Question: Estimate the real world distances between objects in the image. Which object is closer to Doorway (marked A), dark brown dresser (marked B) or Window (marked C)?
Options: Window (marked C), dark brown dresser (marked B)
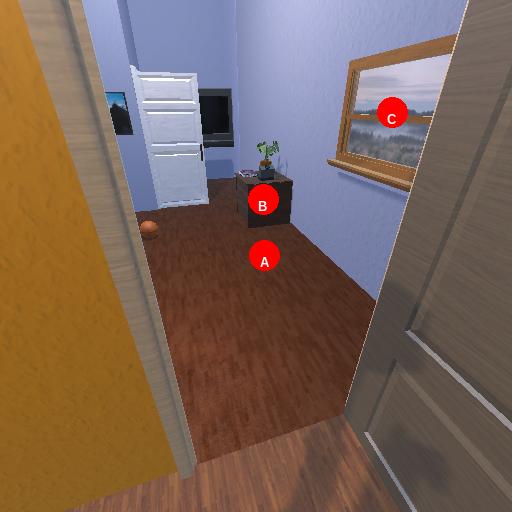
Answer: Window (marked C)